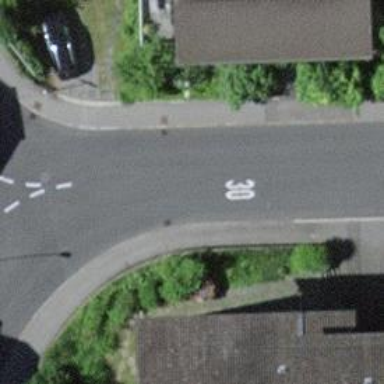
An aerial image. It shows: Kerb serving as barrier.